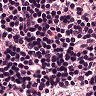
Metastatic tissue present: no